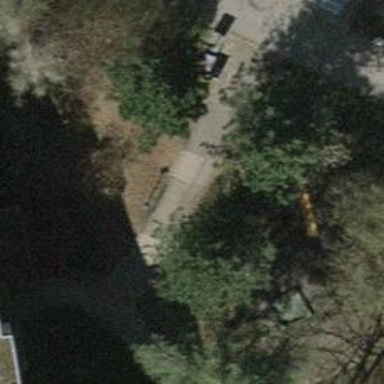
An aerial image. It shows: Set of steps on the road with adjacent ramp.